Group 1:
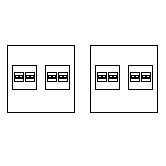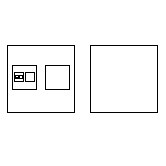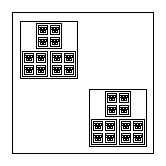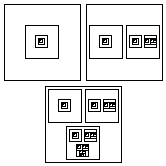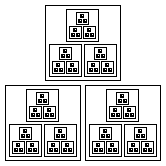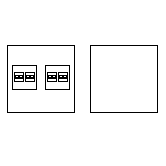
Group 2:
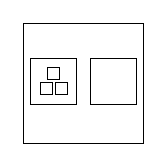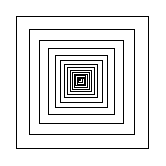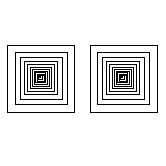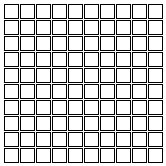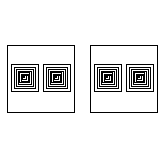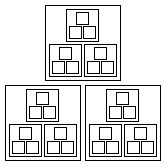
Rule separating the two groups: Infinitely many branches vs. finitely many branches.
Concepts: finite_infinite, fractal, infinity, nesting, recursion, self-reference
Author: Aaron David Fairbanks